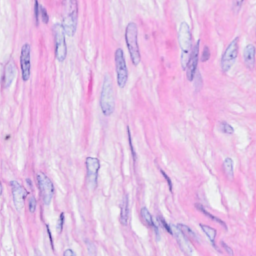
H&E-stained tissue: Breast